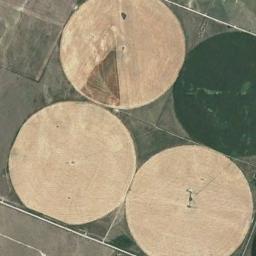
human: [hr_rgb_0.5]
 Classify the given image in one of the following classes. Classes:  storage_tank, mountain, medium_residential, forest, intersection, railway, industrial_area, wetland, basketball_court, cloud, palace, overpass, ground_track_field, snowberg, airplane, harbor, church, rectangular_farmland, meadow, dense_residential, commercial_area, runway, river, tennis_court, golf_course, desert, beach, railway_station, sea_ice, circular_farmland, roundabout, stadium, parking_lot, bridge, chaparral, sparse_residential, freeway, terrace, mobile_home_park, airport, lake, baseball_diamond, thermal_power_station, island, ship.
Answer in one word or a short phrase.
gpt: circular_farmland